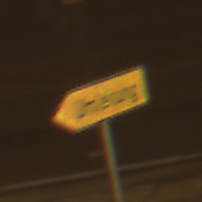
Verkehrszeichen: UmleitungswegweiserLinksweisend
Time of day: Night
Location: Outdoor (Urban)
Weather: Clear
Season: NotSpecified
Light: Artificial